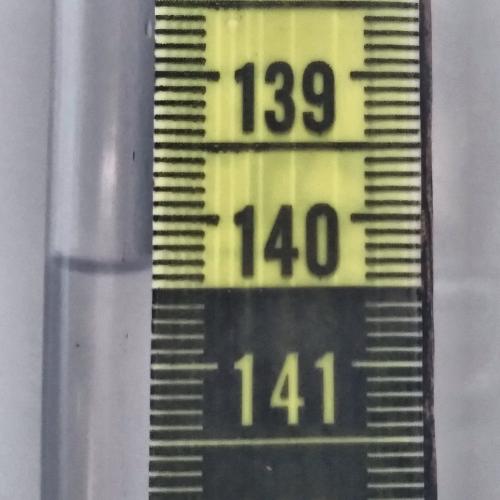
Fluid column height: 140.3 cm